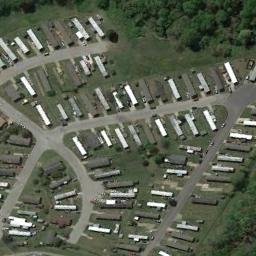
Label: residential